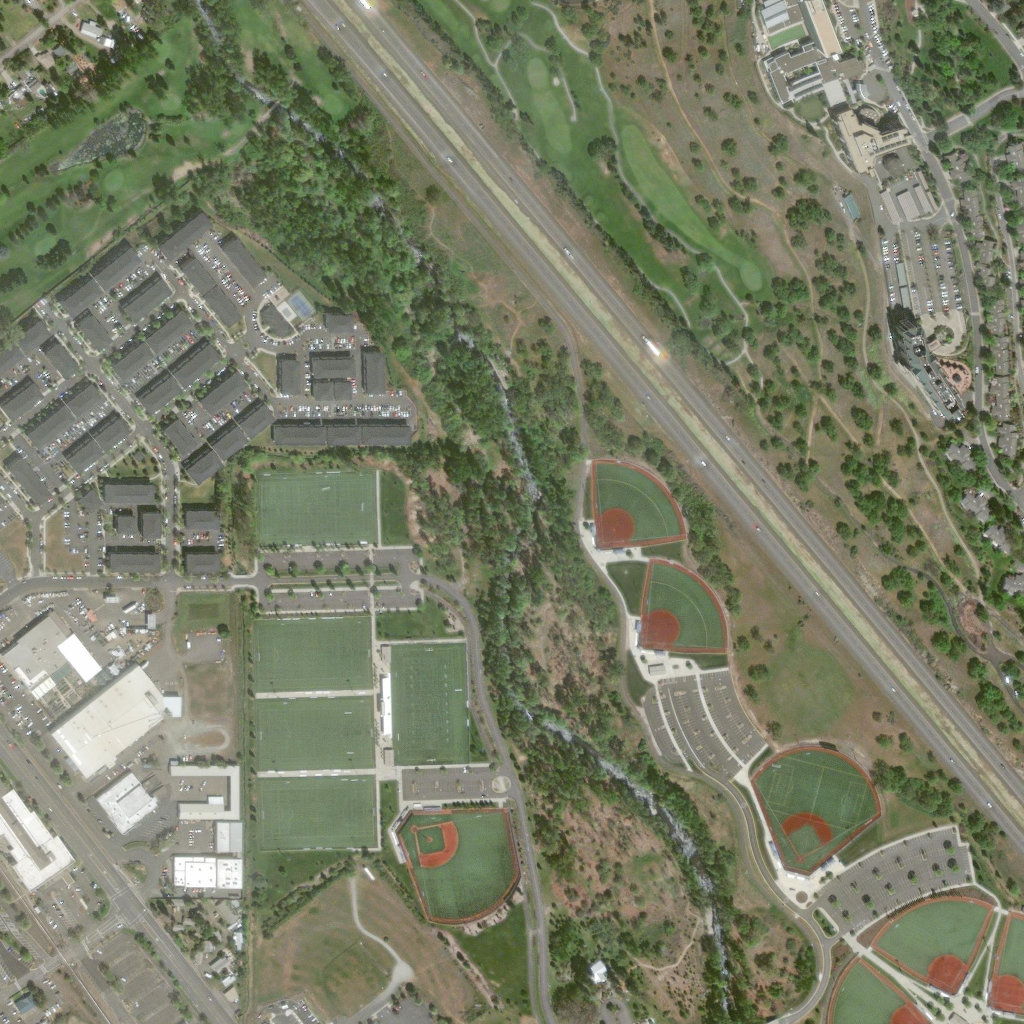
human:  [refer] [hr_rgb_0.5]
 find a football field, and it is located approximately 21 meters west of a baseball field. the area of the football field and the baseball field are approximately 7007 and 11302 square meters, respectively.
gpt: <box>[[26, 76, 36, 82, 0]]</box>

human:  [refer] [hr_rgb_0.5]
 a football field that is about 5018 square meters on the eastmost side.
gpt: <box>[[74, 73, 84, 81, 0]]</box>

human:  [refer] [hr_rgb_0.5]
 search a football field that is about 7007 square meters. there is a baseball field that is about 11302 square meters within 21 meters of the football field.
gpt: <box>[[26, 76, 36, 82, 0]]</box>